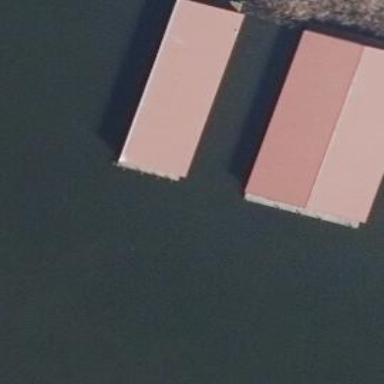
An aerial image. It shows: Boathouse building.